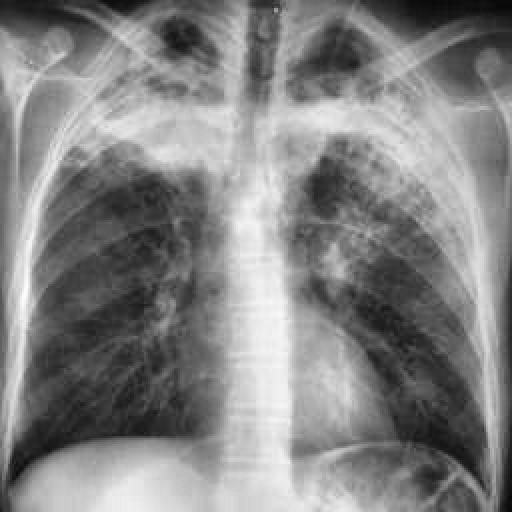
Finding: TUBERCULOSIS